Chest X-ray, PA view. Patient: 58 years old, sex M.
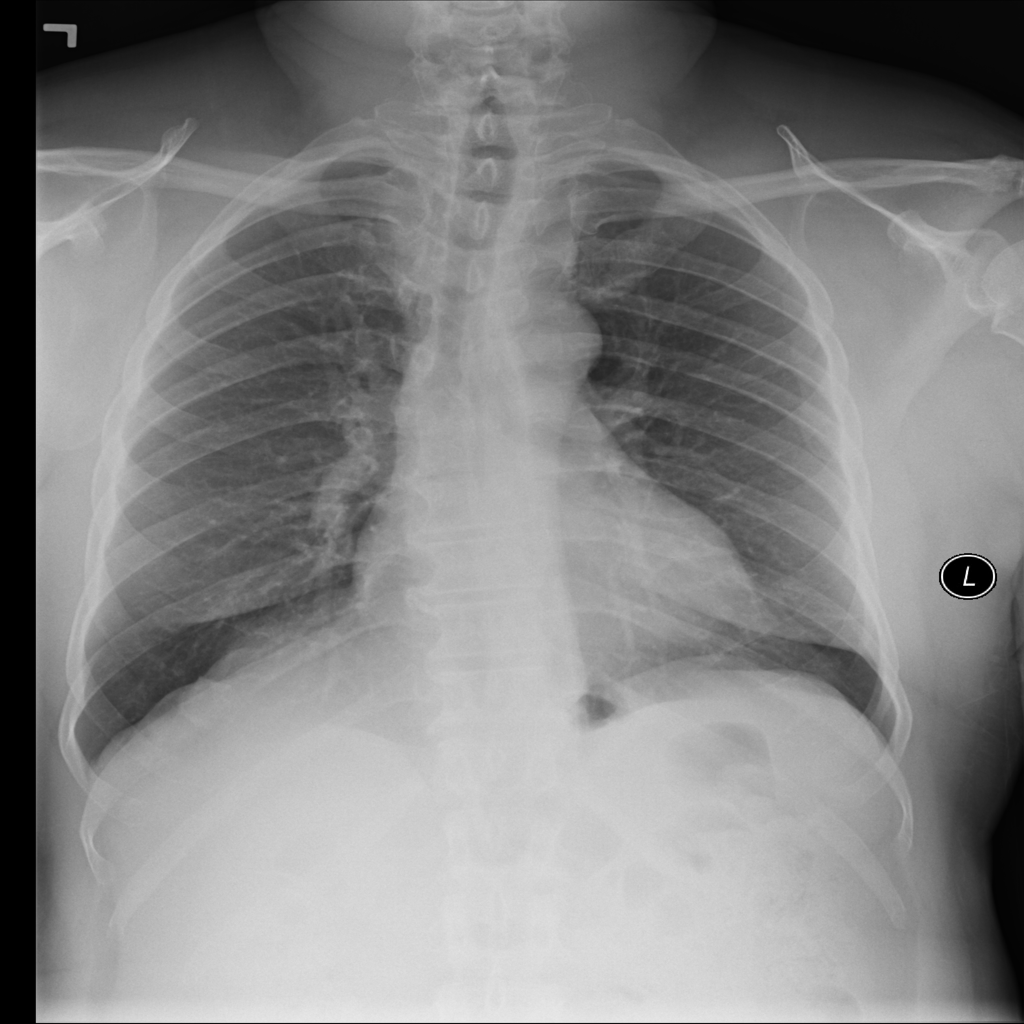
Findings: No Finding